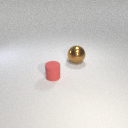
large brown metal sphere to the right of small red rubber cylinder